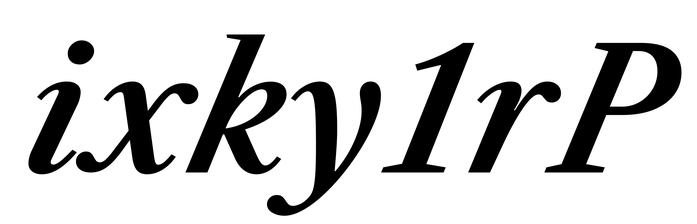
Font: LibreCaslonText-Italic_SemiBold_Italic